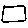
Label: square